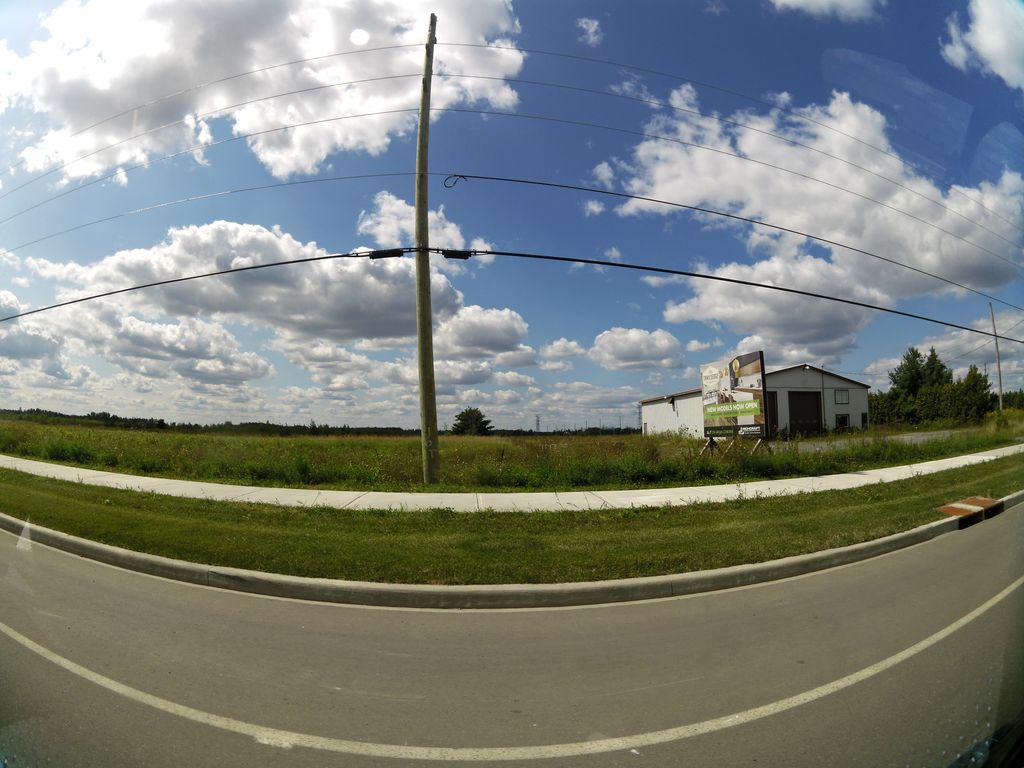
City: ottawa-gatineau